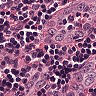
Metastatic tissue present: no